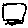
Label: square